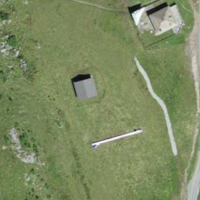
EUNIS habitat code: 23
Species observed at this site:
Sambucus racemosa
Caltha palustris
Parnassia palustris
Cardamine pratensis